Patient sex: M
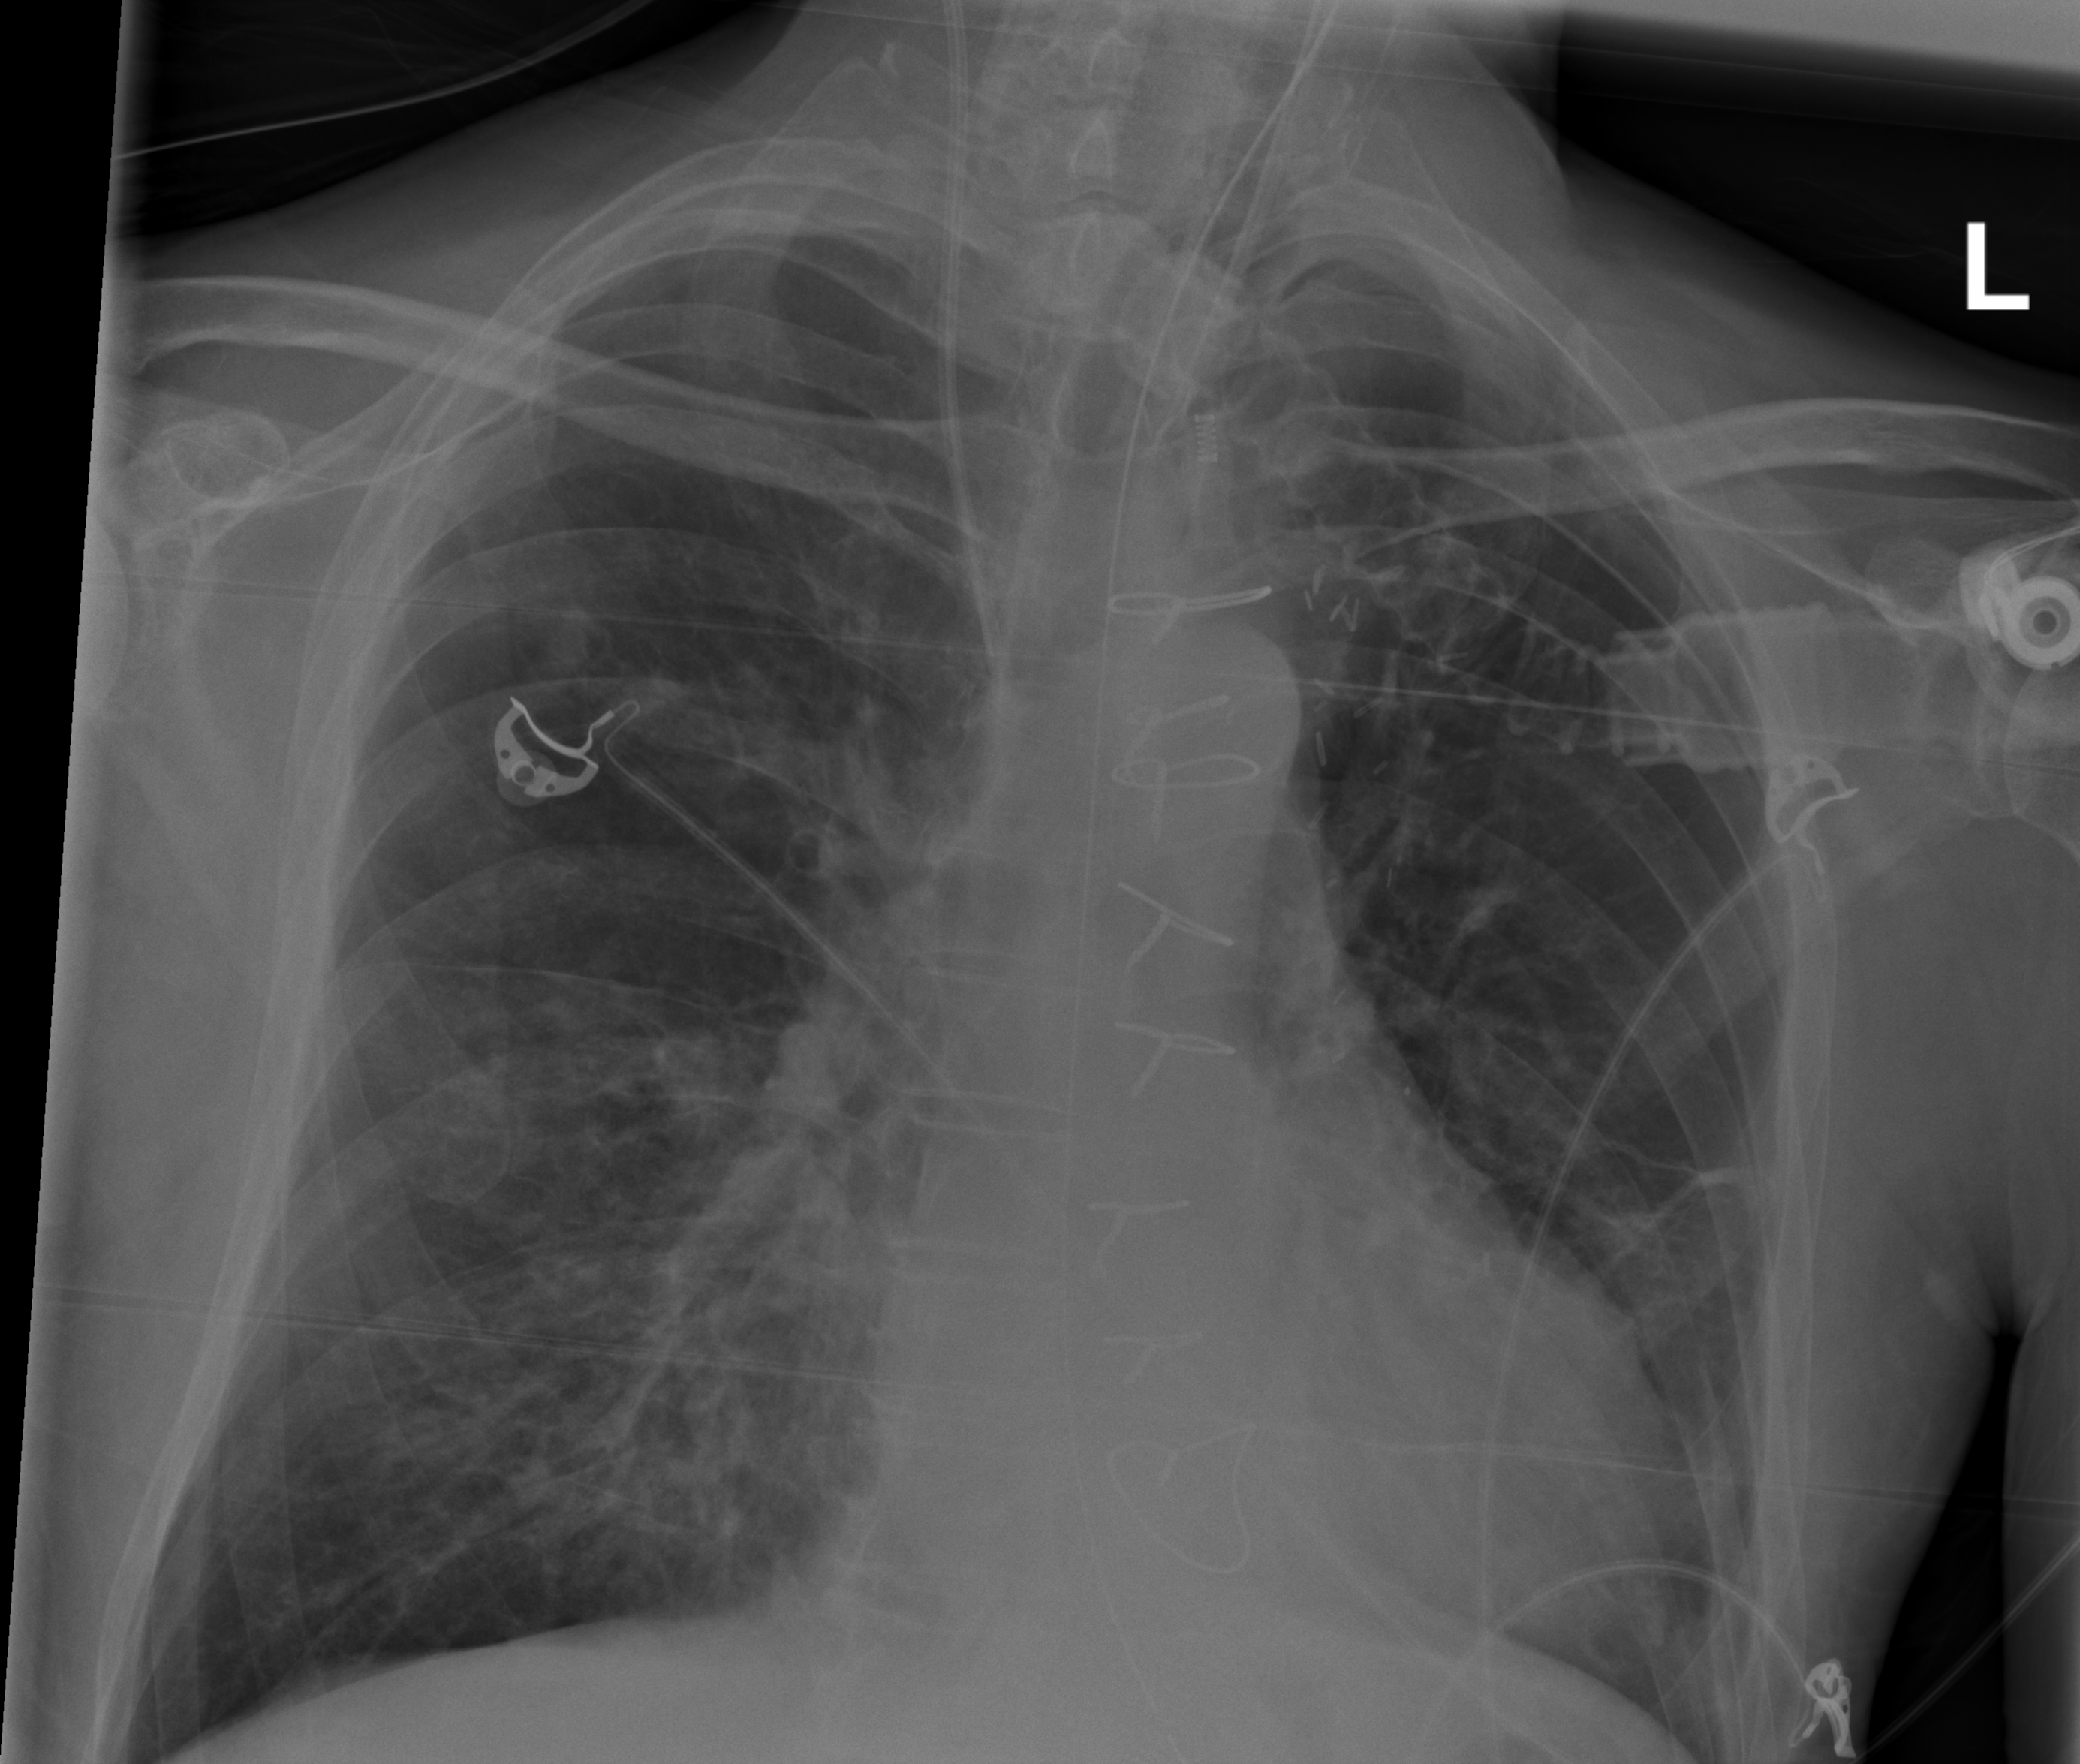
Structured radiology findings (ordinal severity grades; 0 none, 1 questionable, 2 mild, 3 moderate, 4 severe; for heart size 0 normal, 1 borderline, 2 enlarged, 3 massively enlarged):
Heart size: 2
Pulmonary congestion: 0
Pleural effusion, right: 1
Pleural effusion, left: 0
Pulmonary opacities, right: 0
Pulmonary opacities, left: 0
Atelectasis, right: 2
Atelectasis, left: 2